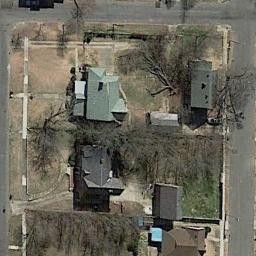
Label: residential